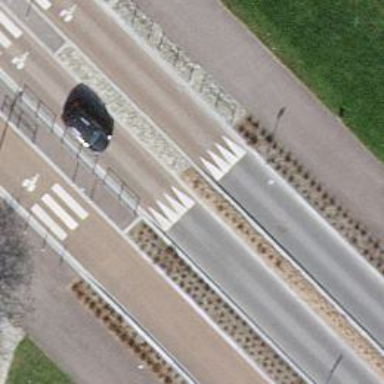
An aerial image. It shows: Traffic calming hump on the road.